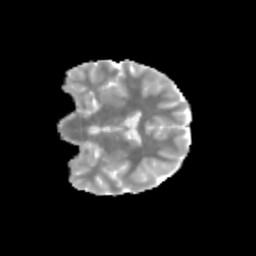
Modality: MD
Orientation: coronal
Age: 11
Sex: male
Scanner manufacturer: siemens
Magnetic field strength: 3 T
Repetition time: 3.8 s
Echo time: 0.07 s